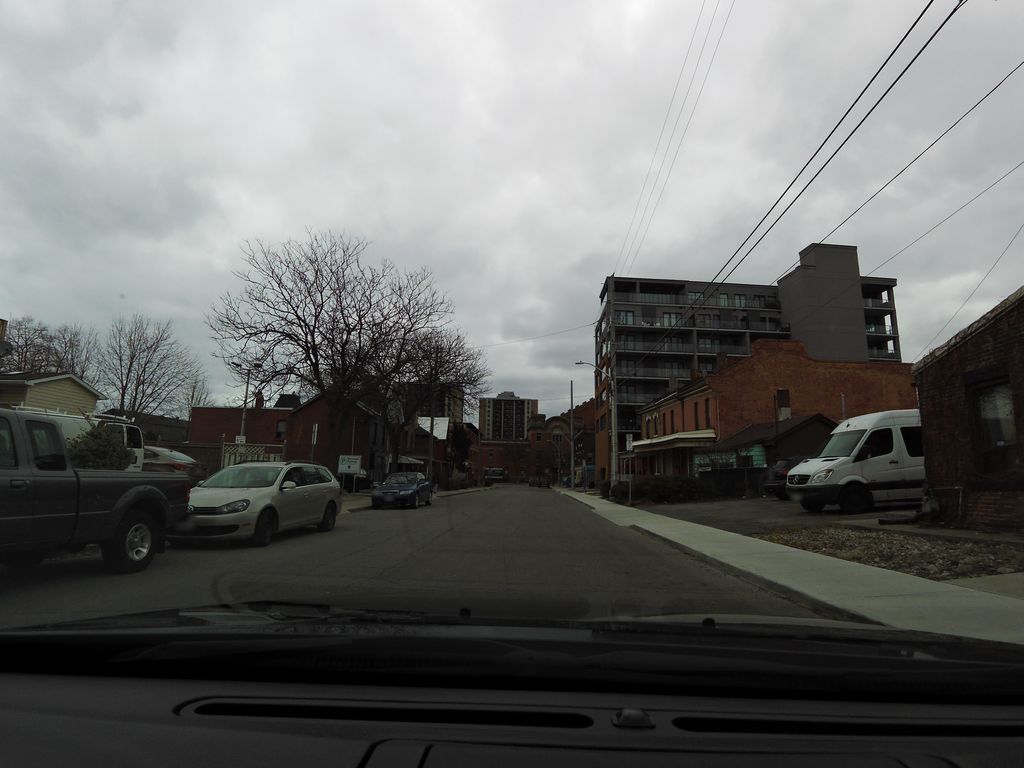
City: hamilton